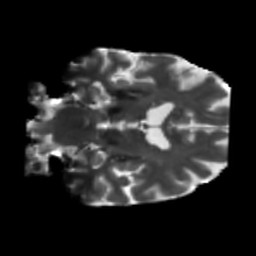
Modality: T2w
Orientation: coronal
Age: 64
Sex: male
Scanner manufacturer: siemens
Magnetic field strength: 3 T
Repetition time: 5.25 s
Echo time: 0.08 s